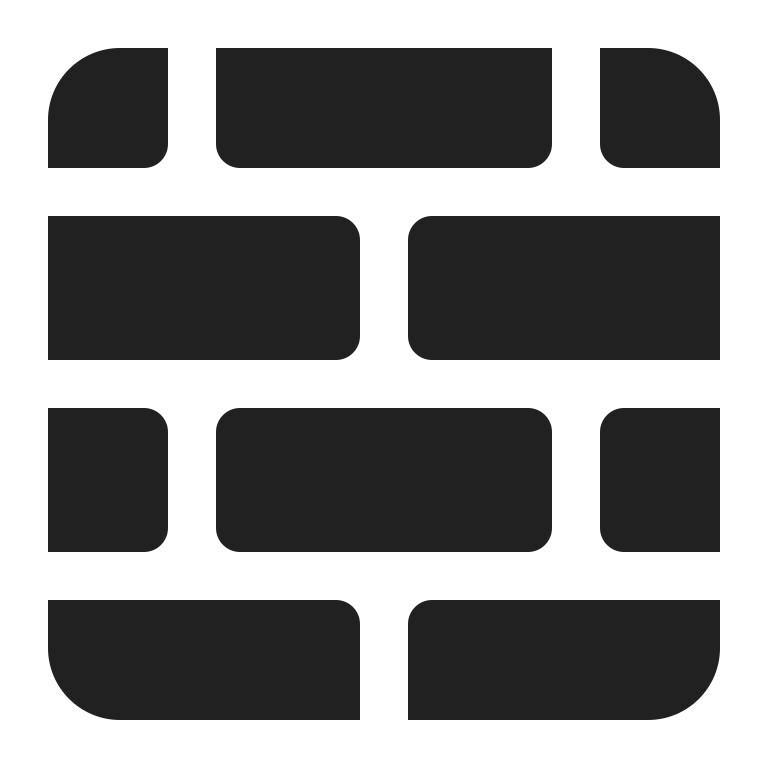
brick high contrast